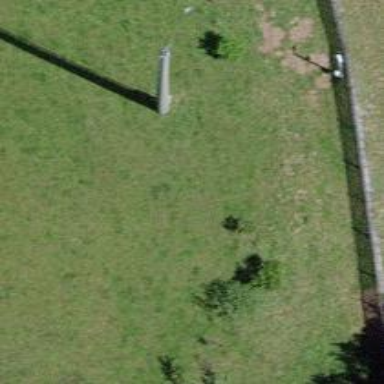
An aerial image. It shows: Antenna.